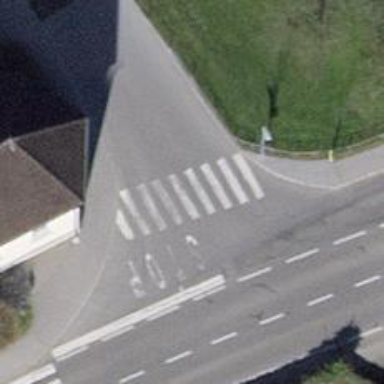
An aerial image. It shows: Marked zebra crossing with white markings.